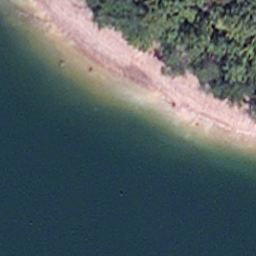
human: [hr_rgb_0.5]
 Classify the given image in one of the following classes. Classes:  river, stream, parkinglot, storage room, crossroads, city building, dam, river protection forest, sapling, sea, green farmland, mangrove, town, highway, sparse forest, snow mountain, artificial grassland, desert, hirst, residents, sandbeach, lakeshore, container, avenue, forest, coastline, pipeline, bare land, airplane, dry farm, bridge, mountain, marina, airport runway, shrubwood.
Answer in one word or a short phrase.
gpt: lakeshore